Field crop: maize
Growth stage: 2
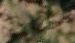
Species: salsola